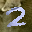
Label: 2